Question: I created a windows form page with a tableLayoutPanel docked to the top and a panel docked to the bottom. The tablelayoutPanel is has scrolling enabled. When the form loads the bottom of the the table layout panel is shown first. Is there a way to show the top of the tablepanellayout?
Document Outline
1. dialogCreateAccount: FormDialogBase
2. tblAccount tableLayoutPanel
3. PanelActions Panel
4. BtnSave
5. BtnClose
Screenshot shows the bottom of the table panel is shown first to the user.
[
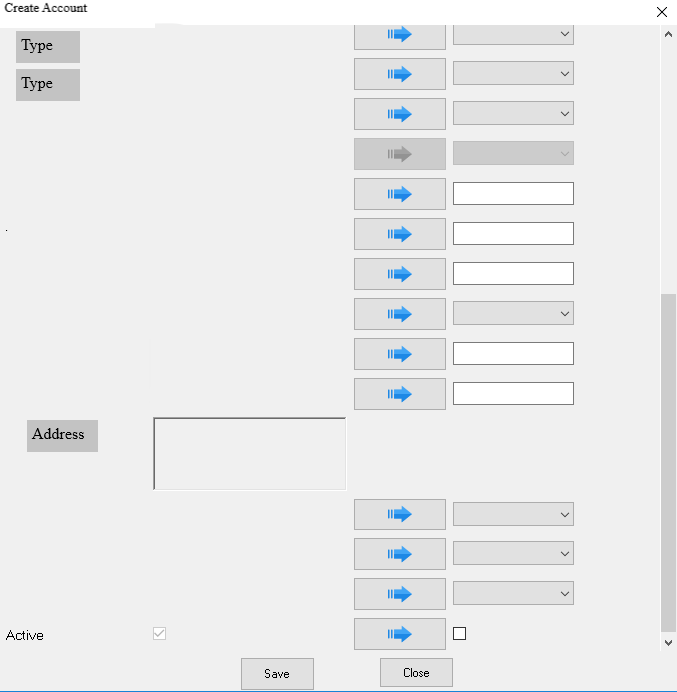
Answer: You could wire up the 'Shown()' event of the Form, and then use <URL>.
For example, if 'label1' was at the top of your TableLayoutPanel, then:
'''
tableLayoutPanel1.ScrollControlIntoView(label1);
'''